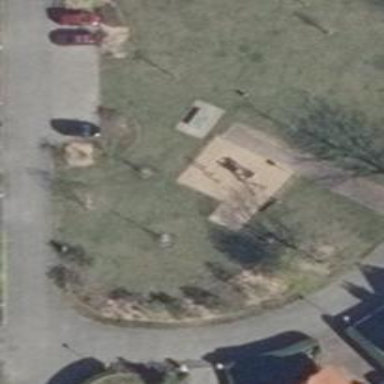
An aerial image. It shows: Playground featuring slide.